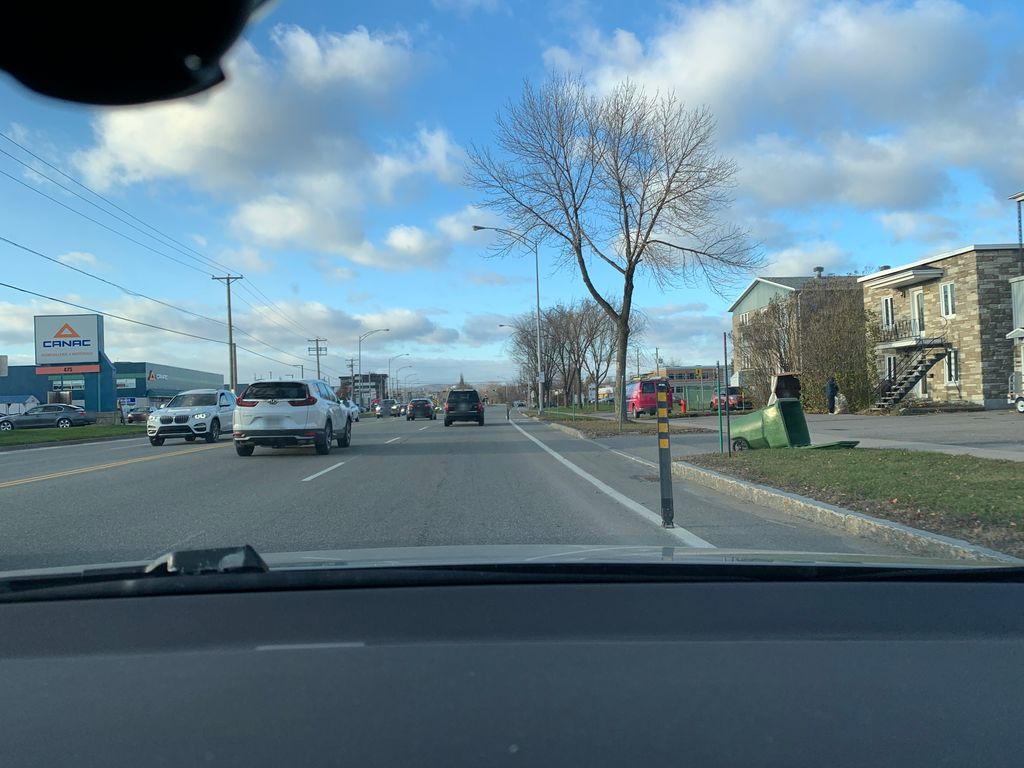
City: quebec_city